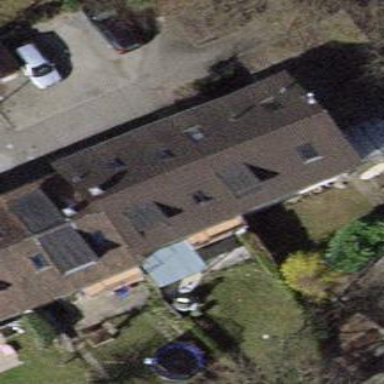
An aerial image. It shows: Terrace building.